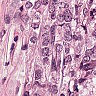
Metastatic tissue present: yes